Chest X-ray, PA view. Patient: 47 years old, sex F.
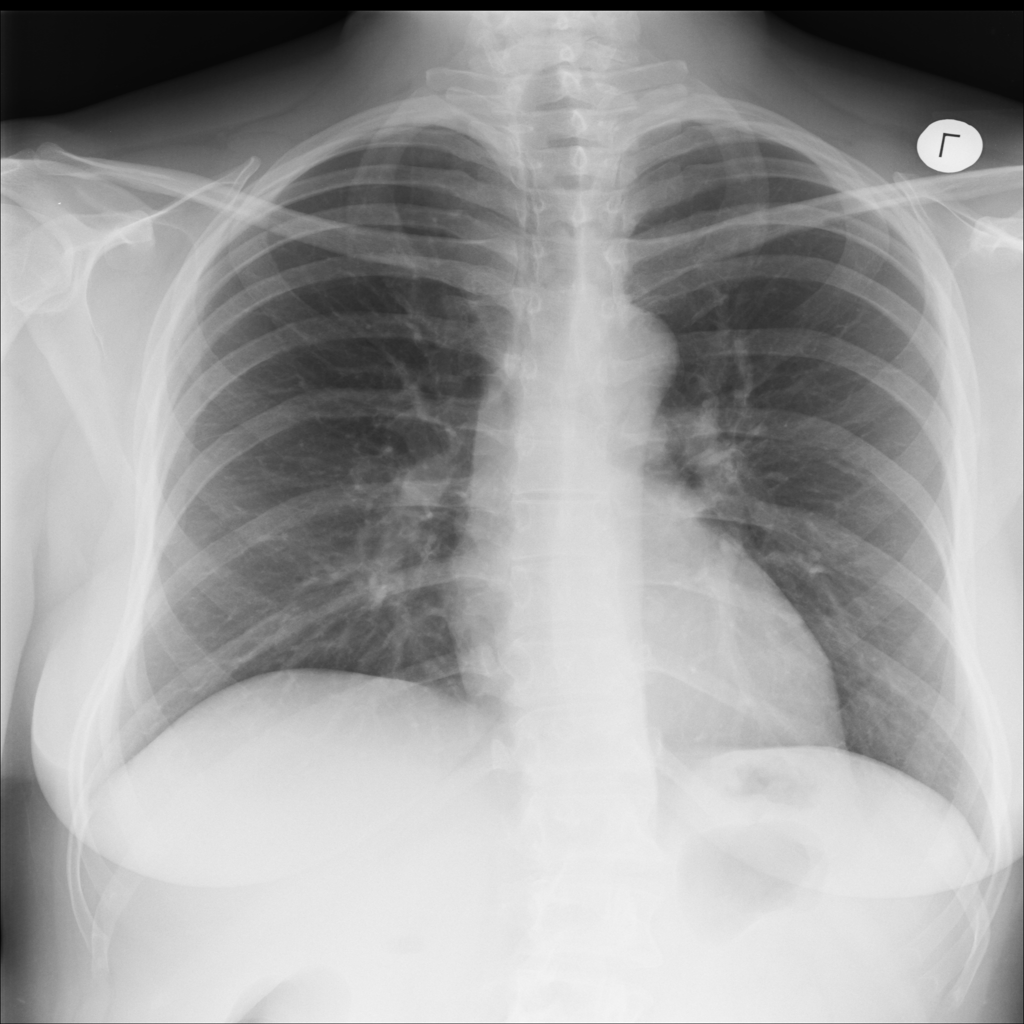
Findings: No Finding